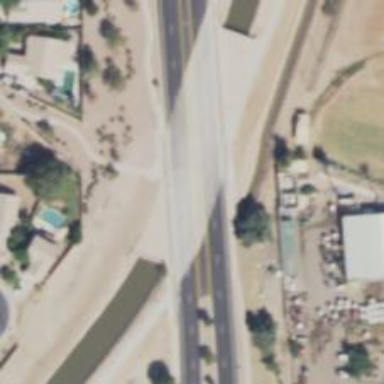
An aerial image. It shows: Secondary road crossing bridge.